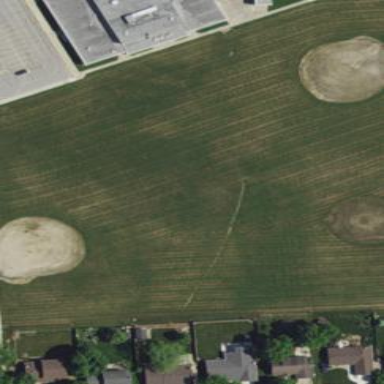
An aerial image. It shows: Baseball pitch for leisure and sports activities.